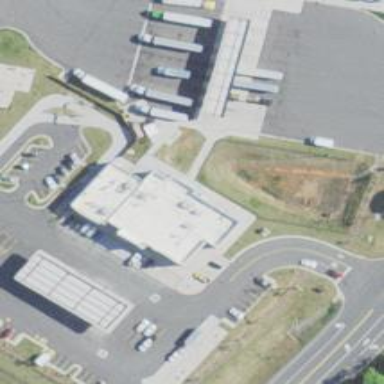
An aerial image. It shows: Convenience shop.